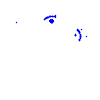
Particle: pion